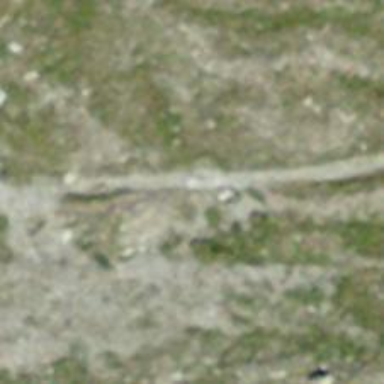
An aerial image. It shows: Path.